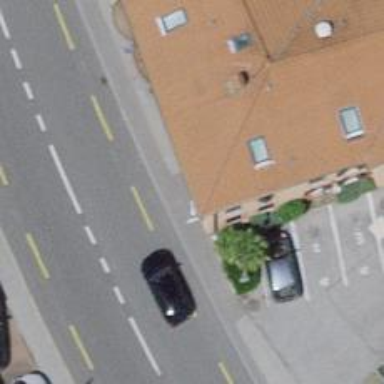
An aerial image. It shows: Restaurant.